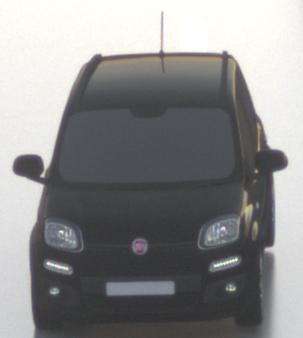
Make: Fiat
Model: Panda 1.2 8V
Detailed model: Panda (312)
Model produced from: 2013/02
Model produced until: 2013/12
Doors: 5
Color: black
Road condition: wet road
Daytime: sunrise or sunset
Contrast: low contrast